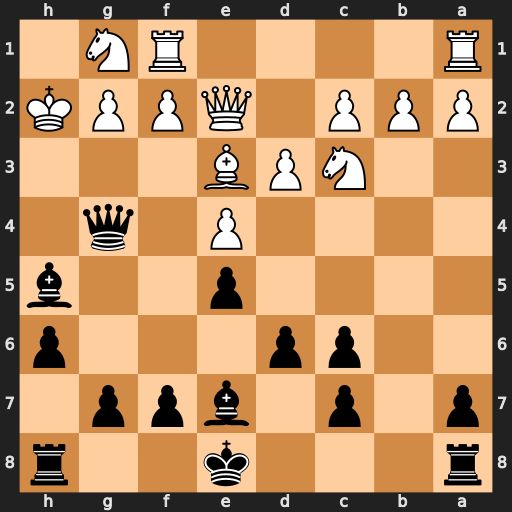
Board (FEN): r3k2r/p1p1bpp1/2pp3p/4p2b/4P1q1/2NPB3/PPP1QPPK/R4RN1
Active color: b
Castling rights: kq
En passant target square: -
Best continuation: Qh4+ Nh3 Bxe2